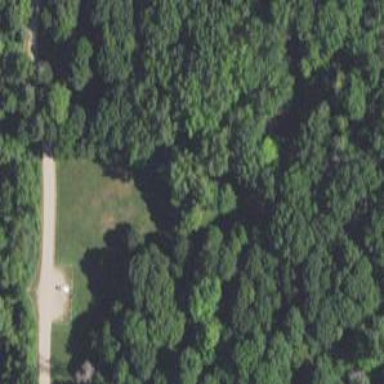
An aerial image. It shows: Disc golf basket.